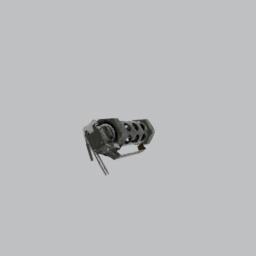
Label: tools